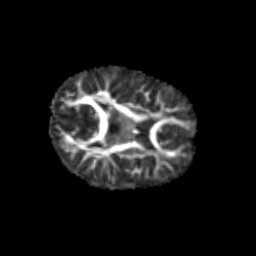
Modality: FA
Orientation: axial
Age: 6
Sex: female
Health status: healthy